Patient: sex F, age 31
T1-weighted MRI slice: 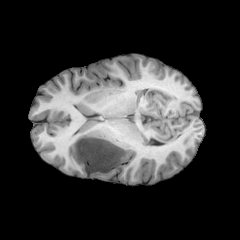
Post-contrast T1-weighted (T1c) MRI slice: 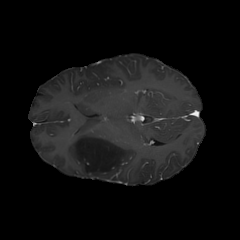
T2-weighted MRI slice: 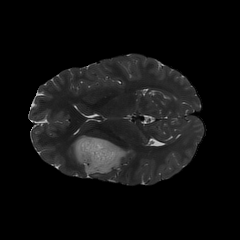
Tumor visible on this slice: yes
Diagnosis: Astrocytoma, IDH-mutant
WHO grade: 2